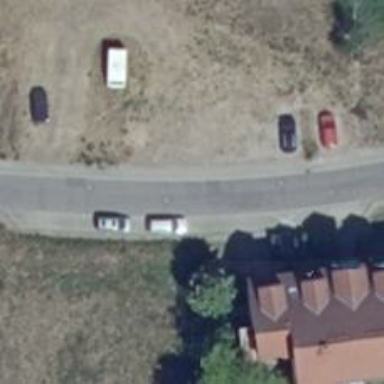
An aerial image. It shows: Residential road with asphalt surface and parallel parking on the right lane.